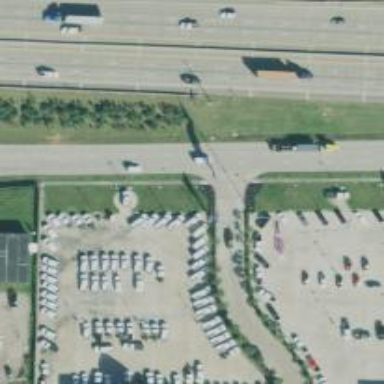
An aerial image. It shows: Secondary road with frontage road alongside.